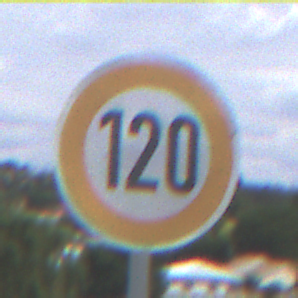
Verkehrszeichen: Geschwindigkeit120
Umgebung: Outdoor, Nature
Tageszeit: Midday
Wetter: PartlyCloudy
Licht: Natural
Jahreszeit: NotSpecified
Kontrast: HighContrast